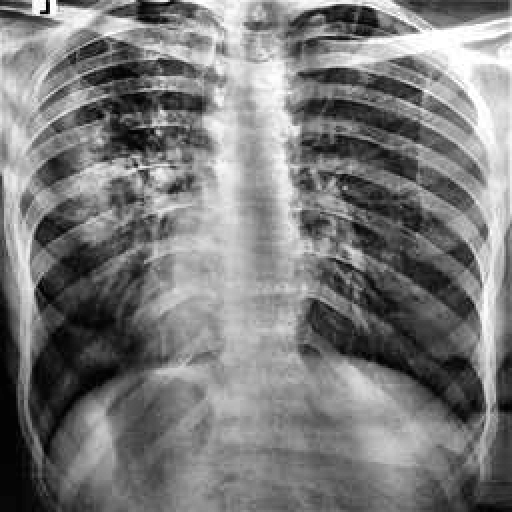
Finding: TUBERCULOSIS